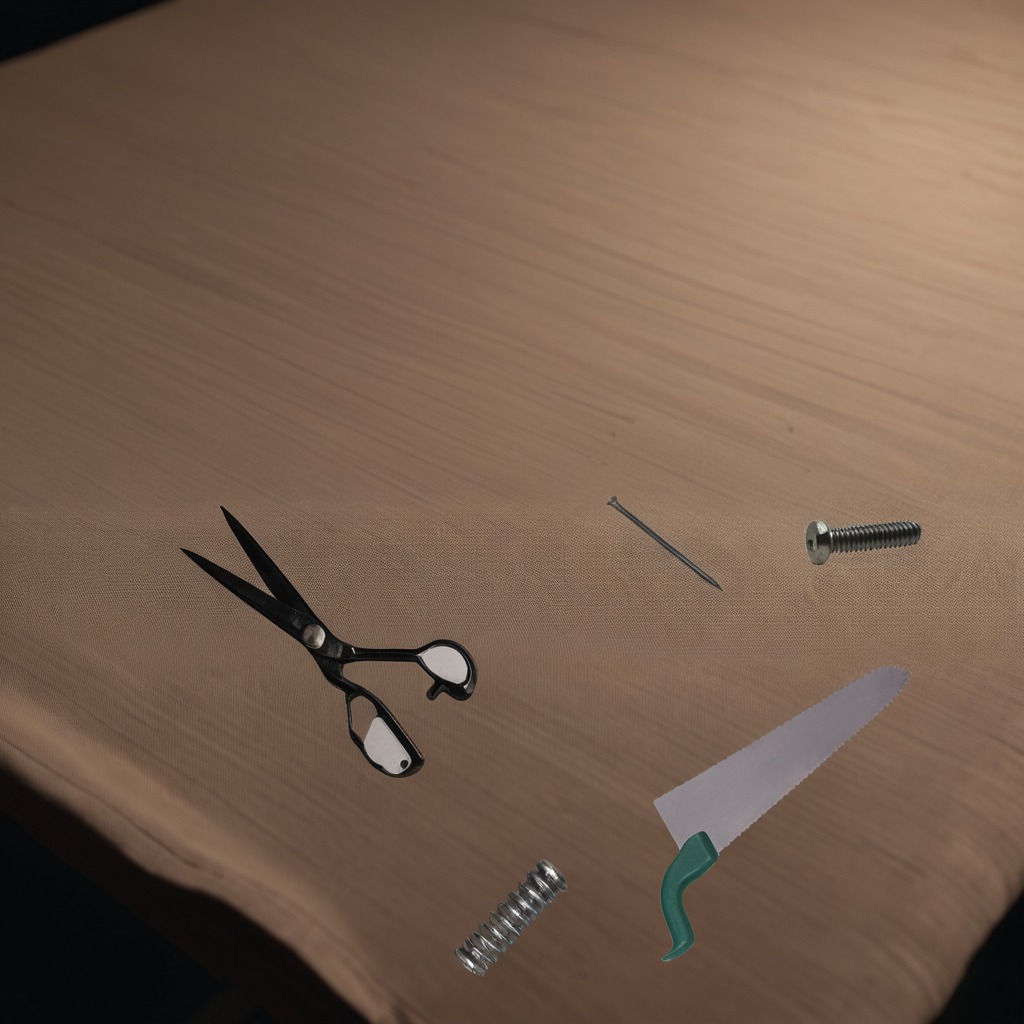
A metal machine screw, an iron nail, a coiled metal spring, a handheld metal saw, and a pair of scissors are lying on the wooden table.